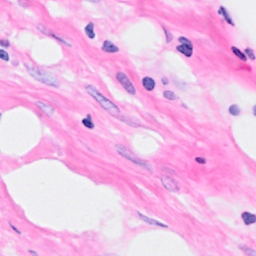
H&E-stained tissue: Breast